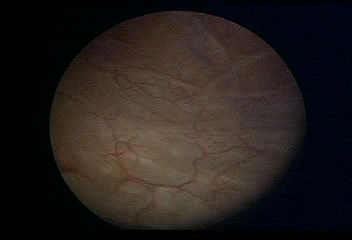
Modality: WLC
Class: Normal mucosa
Bladder cancer association: No